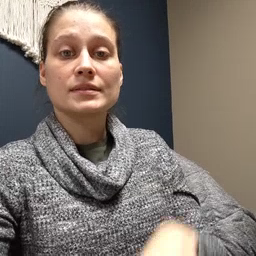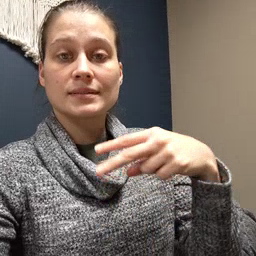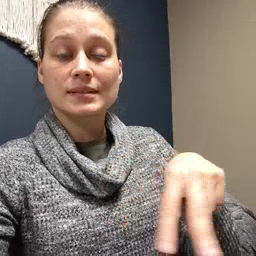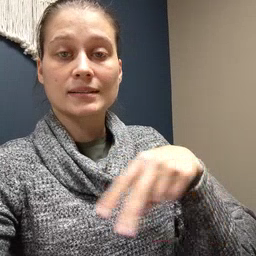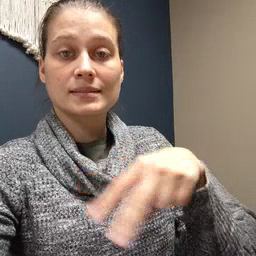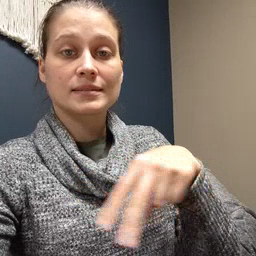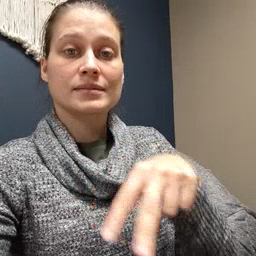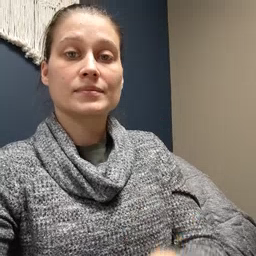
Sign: dance